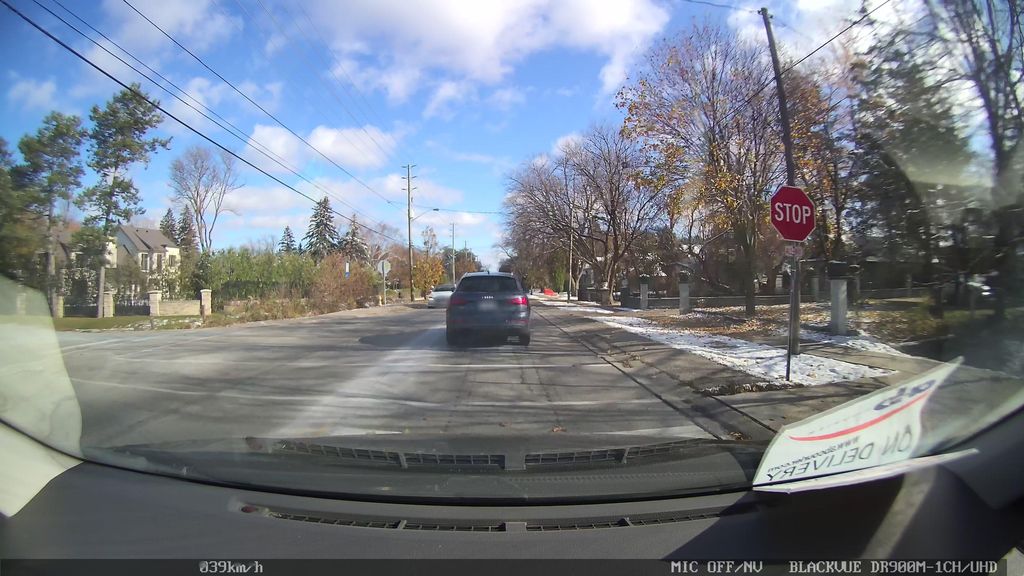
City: toronto